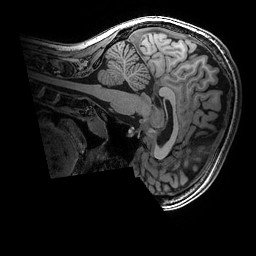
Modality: T1w
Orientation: sagittal
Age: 20
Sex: female
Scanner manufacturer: ge
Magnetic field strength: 3 T
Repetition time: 0.007 s
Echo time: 0.00342 s